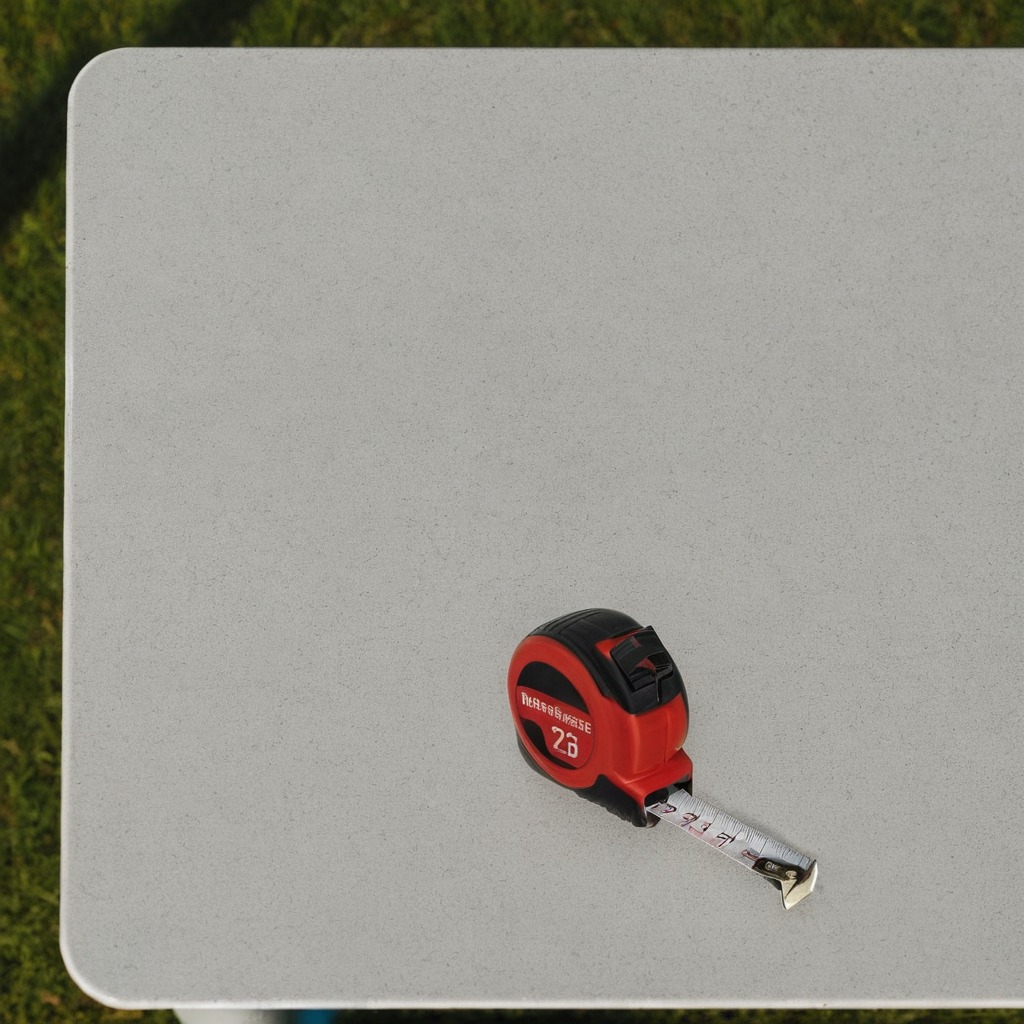
A measuring tape is lying on the table.